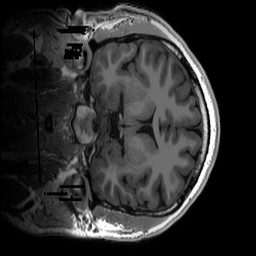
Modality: T1w
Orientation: coronal
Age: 28
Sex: male